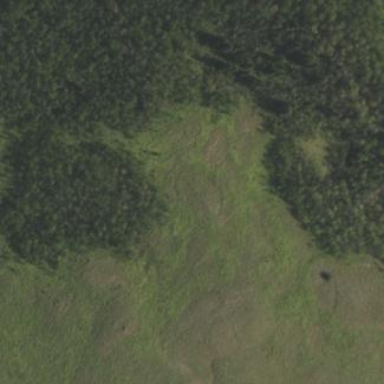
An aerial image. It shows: Dense evergreen needle-leaved woodland consisting of trees.